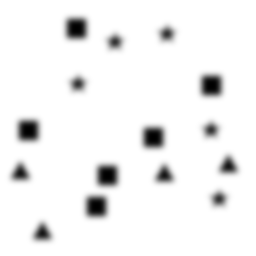
Squares: 6
Triangles: 4
Stars: 5
Total shapes: 15